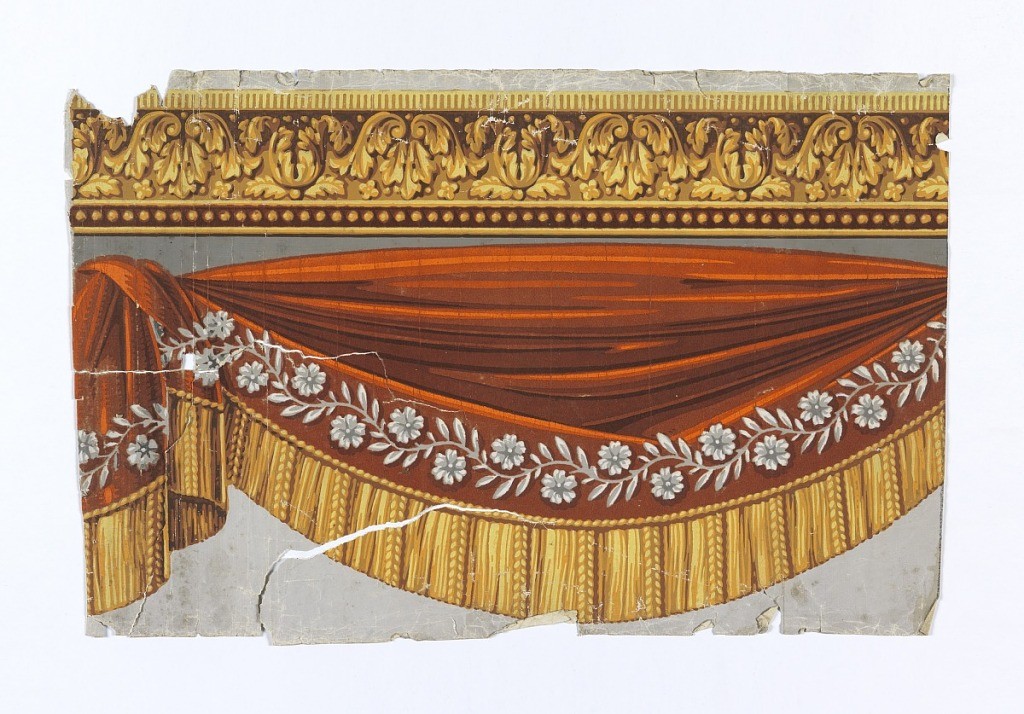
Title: Border
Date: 1810–20
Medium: Block-printed and flocked on handmade paper
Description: Orange drapery swag, with grisaille vining floral motif along bottom of drapery. Trimmed with ocher bullion fringe. Above, a border of acanthus and beading. Printed on light and medium gray ground. This object contains 2 pieces.